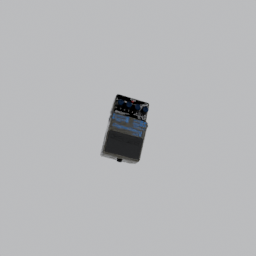
Label: electronics